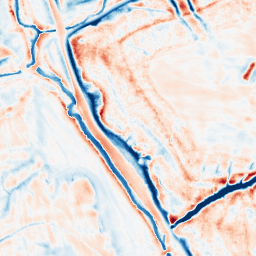
Category: edge_preserving
Decomposition family: bilateral
Decomposition parameters: d: 21
sigma_color: 50
sigma_space: 100
Upsampling method: edge_directed
Upsampling parameters: scale: 2
Upsampling scale: 2